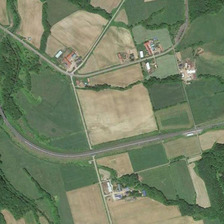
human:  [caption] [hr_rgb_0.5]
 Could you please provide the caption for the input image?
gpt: curved paths passes through the farmland planted with crops .

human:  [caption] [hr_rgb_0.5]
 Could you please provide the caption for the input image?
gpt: it is a large piece of farmland .

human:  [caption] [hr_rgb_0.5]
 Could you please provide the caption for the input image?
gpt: it is a large piece of farmland .

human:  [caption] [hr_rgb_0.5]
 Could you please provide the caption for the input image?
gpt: curved paths passes through the farmland planted with crops .

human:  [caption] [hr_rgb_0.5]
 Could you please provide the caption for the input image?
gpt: it is a large piece of farmland .